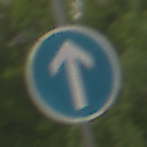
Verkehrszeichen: VorgeschriebeneFahrtrichtungGeradeaus
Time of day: MorningAfternoon
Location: Outdoor (Nature)
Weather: Overcast
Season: NotSpecified
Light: Natural